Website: lowes
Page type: review-order
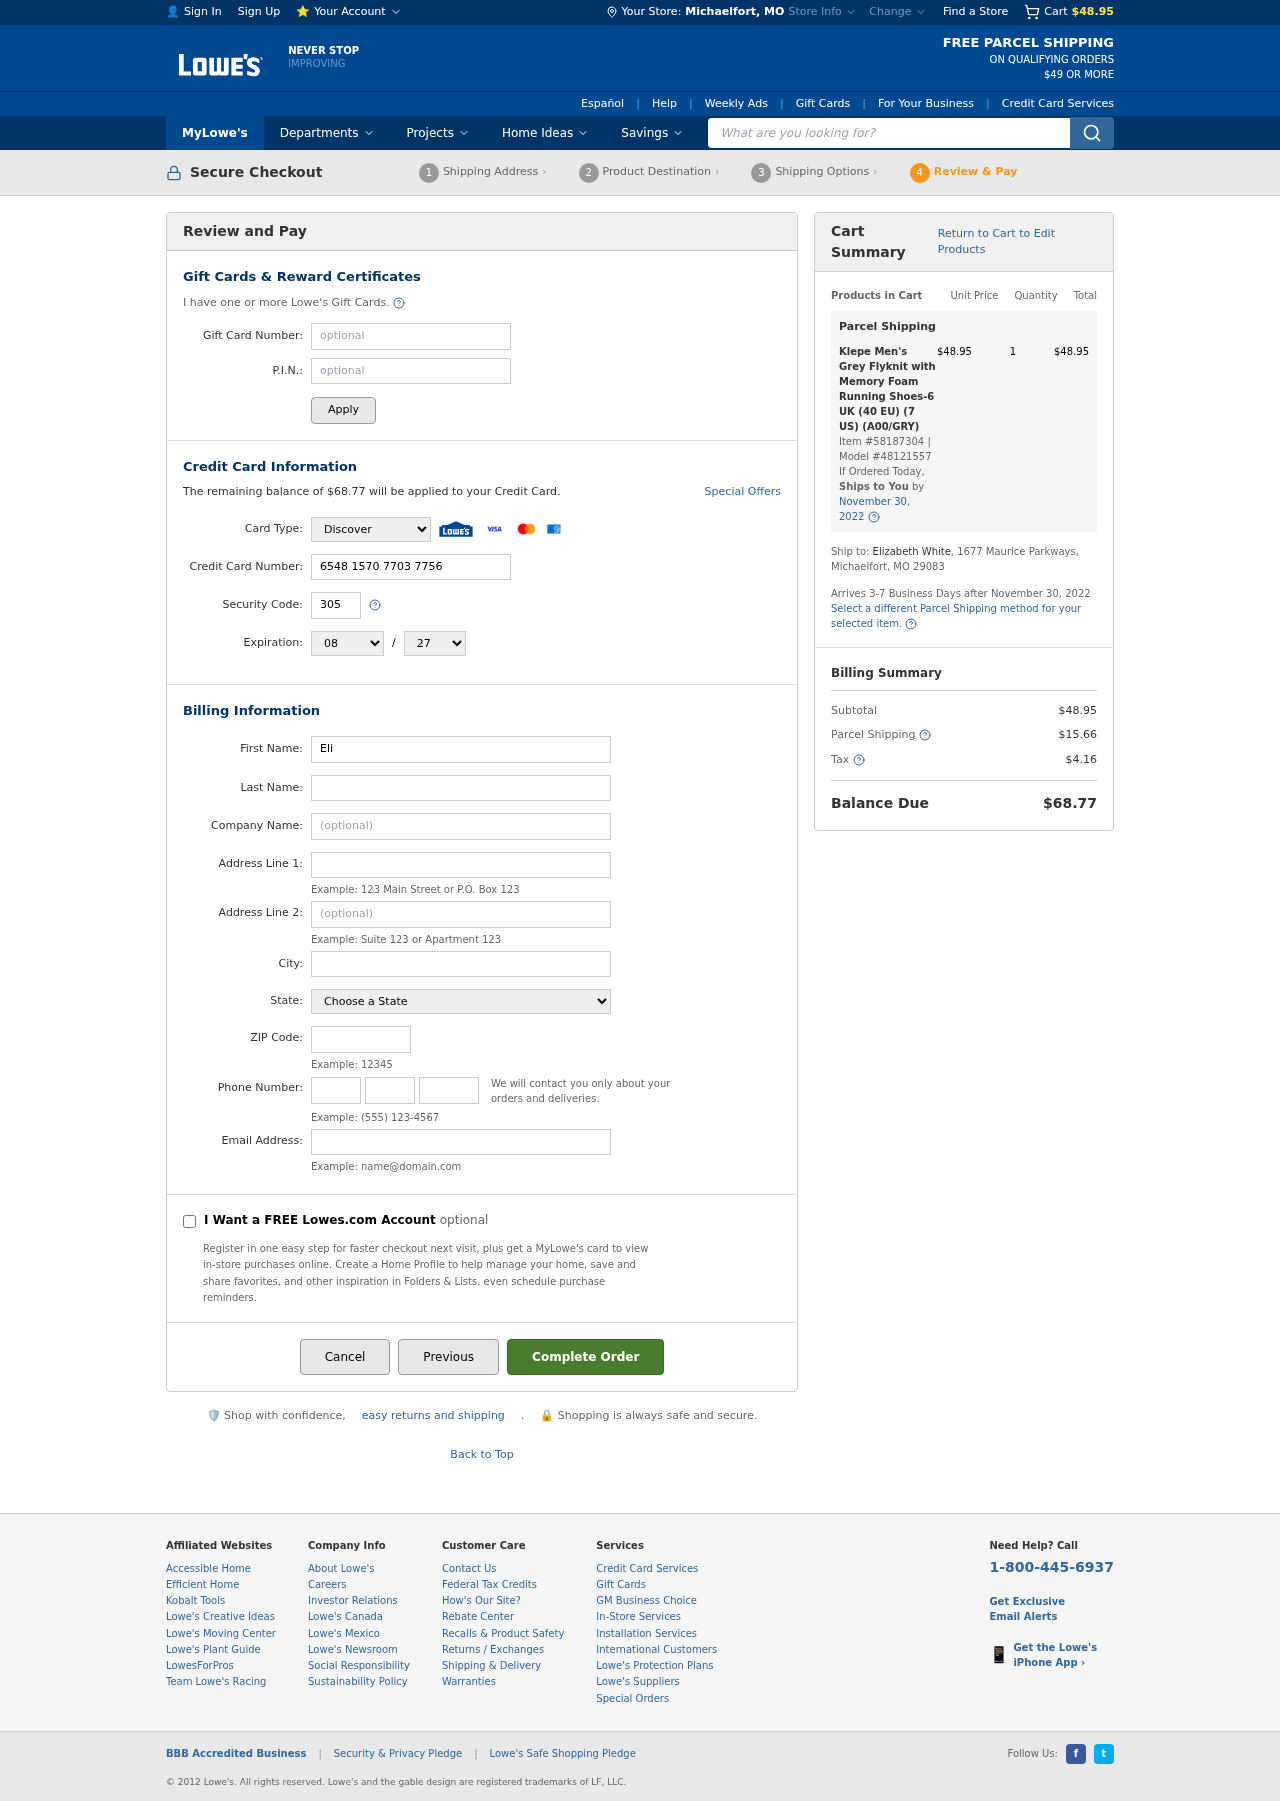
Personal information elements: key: PII_CARD_CVV
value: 305
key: PII_CARD_EXPIRY_MONTH
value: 08
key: PII_CARD_EXPIRY_YEAR
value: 27
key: PII_CARD_NUMBER
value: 6548 1570 7703 7756
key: PII_CARD_TYPE
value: Discover
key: PII_CITY
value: Michaelfort
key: PII_CITY_STATE
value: Michaelfort, MO
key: PII_COMPANY
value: Weaver-Mitchell
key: PII_EMAIL
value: elizabeth.white@hotmail.com
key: PII_FIRSTNAME
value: Elizabeth
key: PII_LASTNAME
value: White
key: PII_PHONE_AREA
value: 201
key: PII_PHONE_PREFIX
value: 205
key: PII_PHONE_SUFFIX
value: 6820
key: PII_POSTCODE
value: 29083
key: PII_STATE
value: Missouri
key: PII_STREET
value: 1677 Maurice Parkways
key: PII_STREET2
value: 1677 Maurice Parkways
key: PII_FULLNAME2
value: Elizabeth White
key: PII_STATE_ABBR
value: MO
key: PII_POSTCODE_FULL
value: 29083
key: PII_CITY_STATE_ZIP
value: Michaelfort, MO 29083
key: PII_POSTCODE_NUMERIC
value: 29083
Product elements: key: PRODUCT1_NAME
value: Klepe Men's Grey Flyknit with Memory Foam Running Shoes-6 UK (40 EU) (7 US) (A00/GRY)
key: PRODUCT1_PRICE
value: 48.95
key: PRODUCT1_QUANTITY
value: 1
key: PRODUCT1_ITEM_NUMBER
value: Item #58187304
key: PRODUCT1_MODEL_NUMBER
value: Model #48121557
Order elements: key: ORDER_SUBTOTAL
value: $48.95
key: ORDER_BALANCE_DUE
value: $68.77
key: ORDER_SHIPPING_DATE
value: November 30, 2022
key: ORDER_ITEM_TOTAL
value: $48.95
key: ORDER_SHIPPING_DATE2
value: November 30, 2022
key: ORDER_SHIPPING_COST
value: $15.66
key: ORDER_TAX
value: $4.16
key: ORDER_TOTAL
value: $68.77
Search elements: key: HEADER_SEARCH
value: What are you looking for?